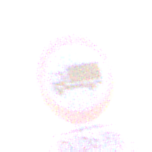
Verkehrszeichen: VerbotFuerKraftfahrzeugeUeberDreiKommaFuenfTonnen
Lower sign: ZeitangabenMitBeschraenkungAufWochentage3
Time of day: SunriseSunset
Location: Outdoor (Nature)
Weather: Clear
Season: NotSpecified
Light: Natural